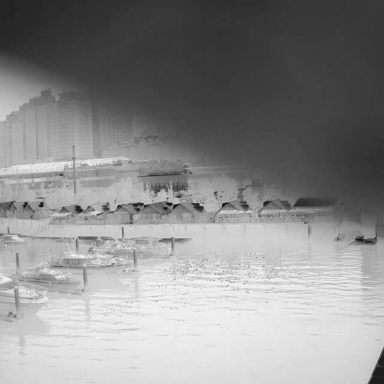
There are six canoes in the infrared image.